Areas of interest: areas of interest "Flower, Bird, Fish, and Insect Market"
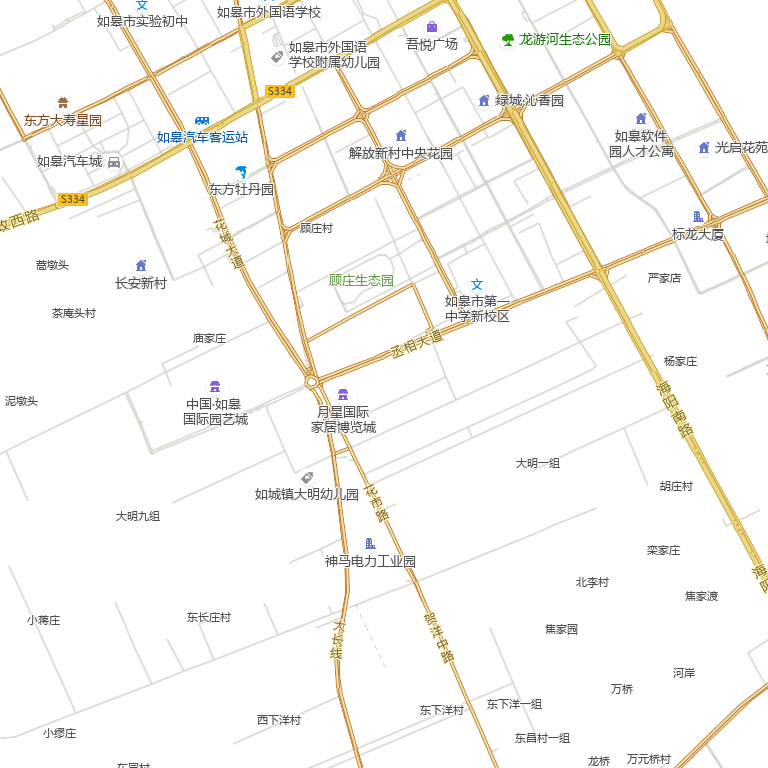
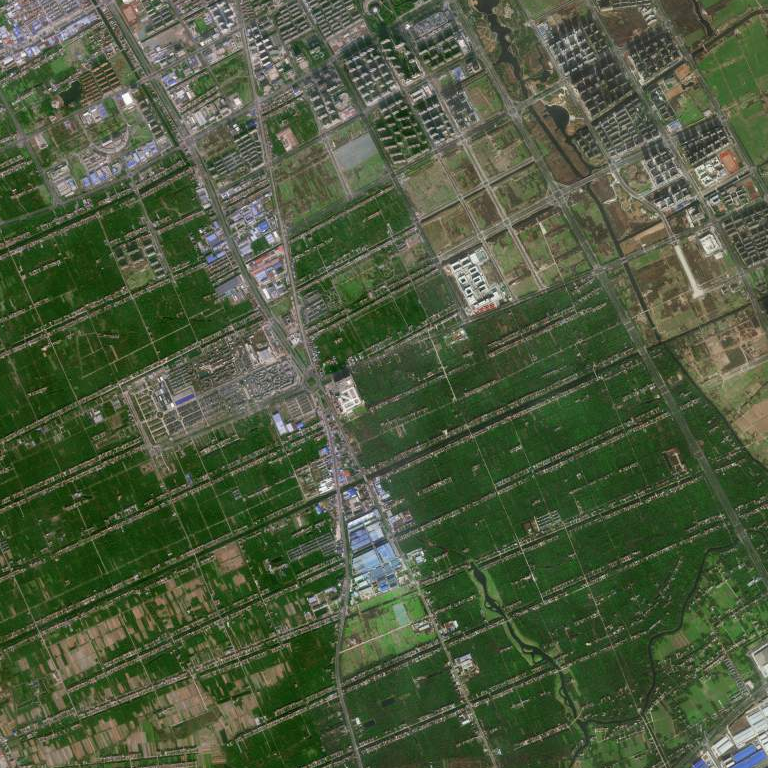